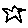
Label: star